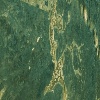
Label: land